Question: may I know how do I program the seemingly simple navigation bar in the attached image of the pied piper website in the show "silicon valley" in HTML/CSS? In particular, how do one program the dark blue portion?
Do I attach a dark blue image and have its position set to "absolute" and have the link buttons and logos placed on top of it?
Or is it any other better way?
Thank you!!

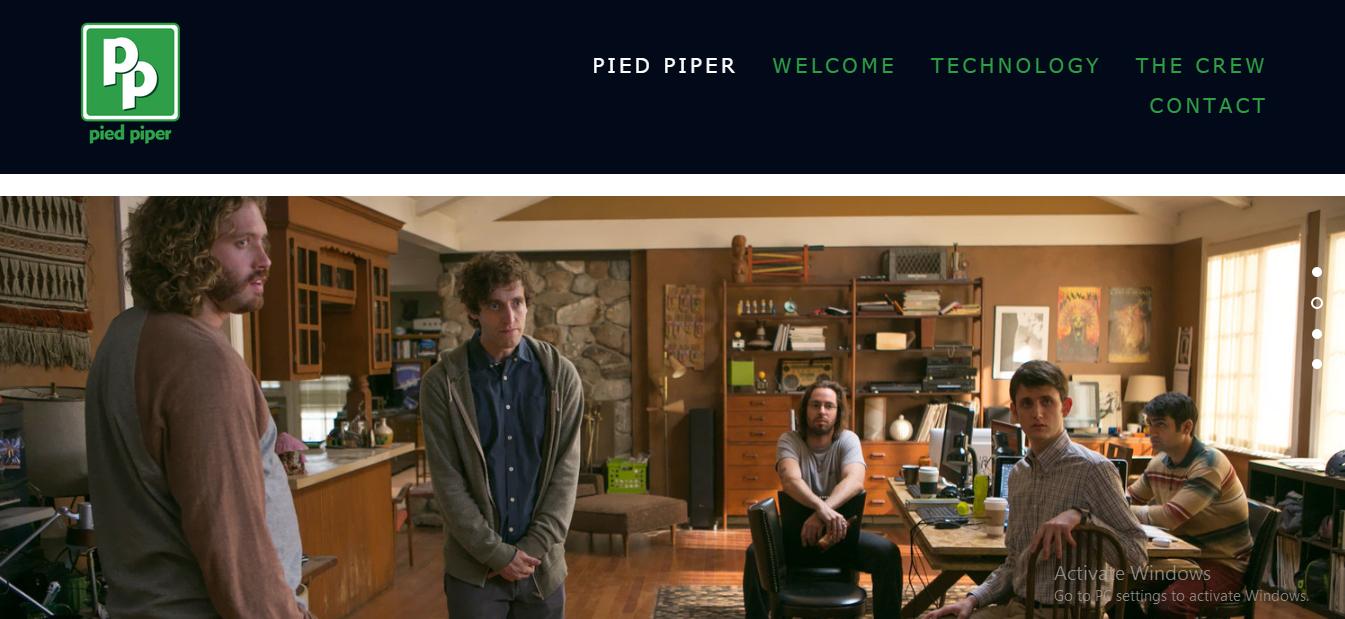
Answer: > Or is it any other better way?
Are you really asking how to set a background (color) with CSS?
You should have a look at <URL> then.
Just have a 'div' and apply a dark blue background with CSS like
'''
div.whatever-class-you-choose
{
background: rgb(3, 10, 24);
}
'''
Or check out <URL>. It's all pretty self-explaining.